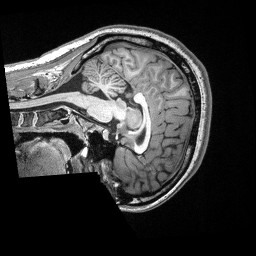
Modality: T1w
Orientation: sagittal
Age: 19
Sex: female